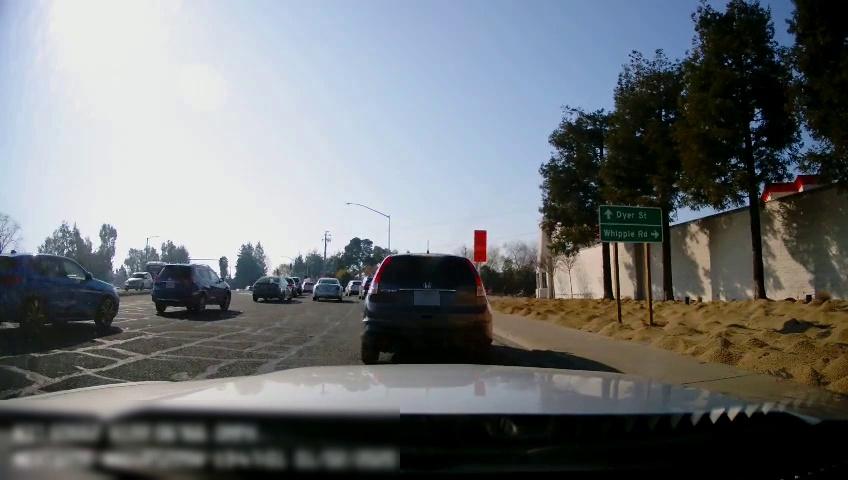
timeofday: Dusk/Dawn/Twilight
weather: Sunny
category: Drivable Space
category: Vehicles | Car
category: Vehicles | SUV
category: Vehicles | SUV
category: Vehicles | SUV
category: Vehicles | Car
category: Vehicles | Car
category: Vehicles | SUV
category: Vehicles | SUV
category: Vehicles | SUV
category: Vehicles | SUV
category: Vehicles | Bus
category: Traffic | Signs
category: Traffic | Signs